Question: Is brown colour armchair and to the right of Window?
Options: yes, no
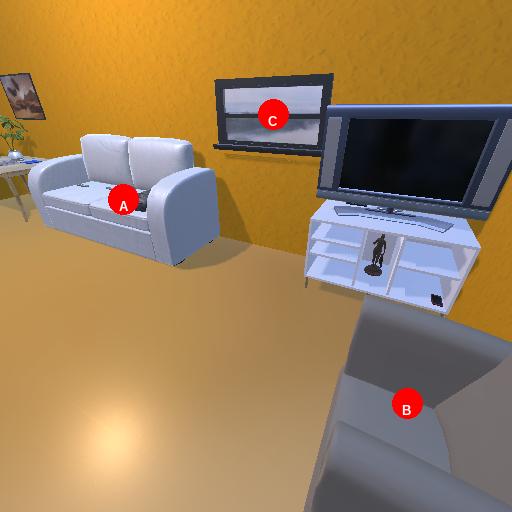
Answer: yes